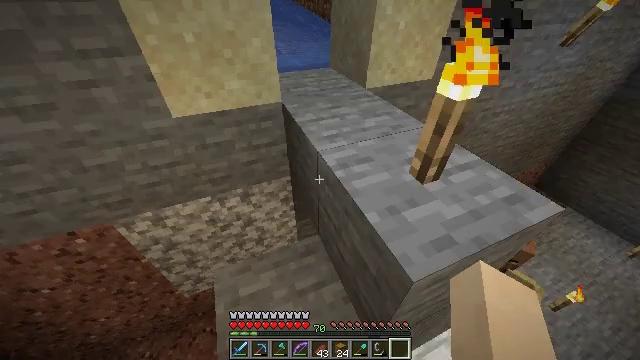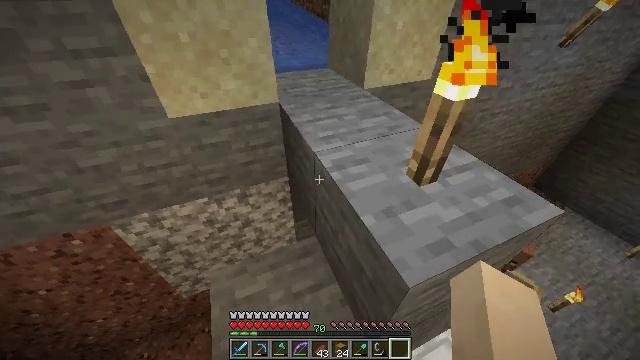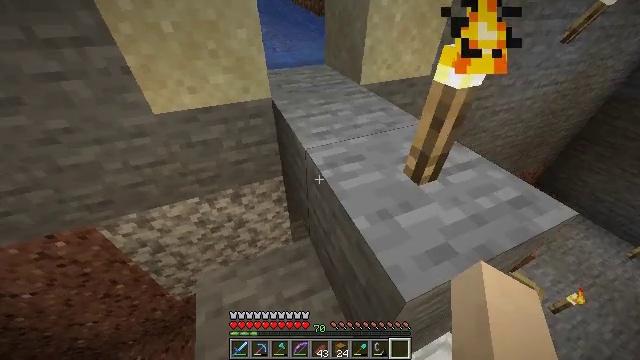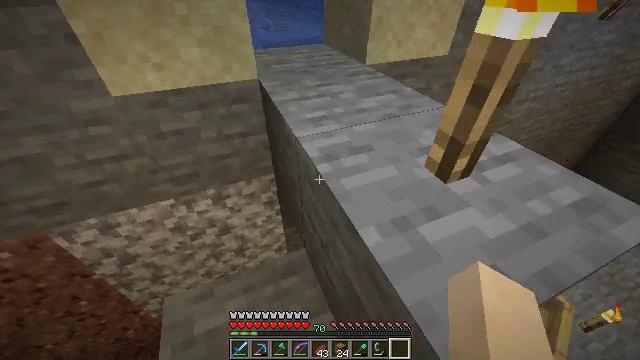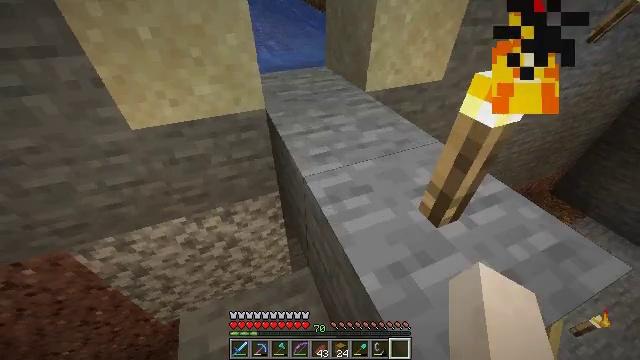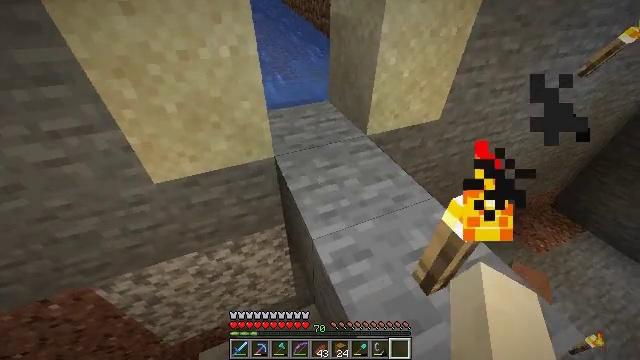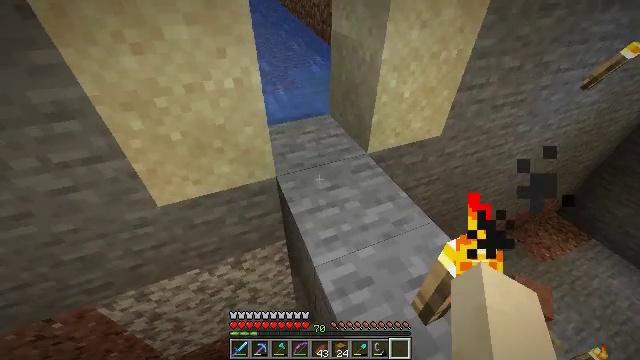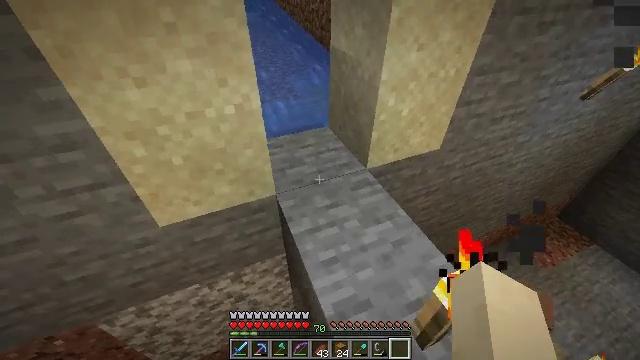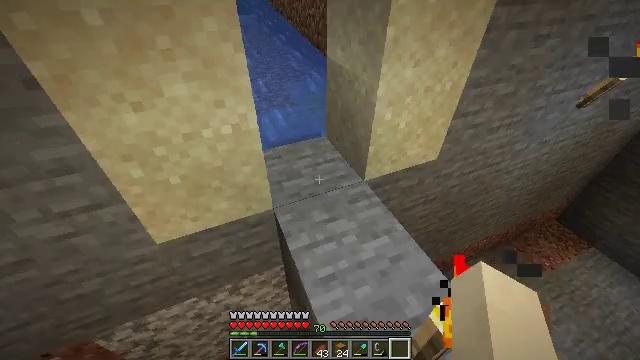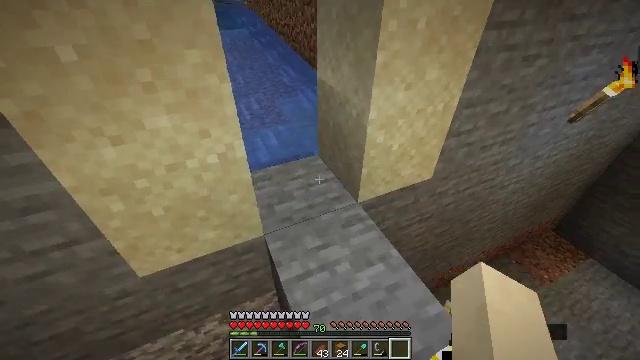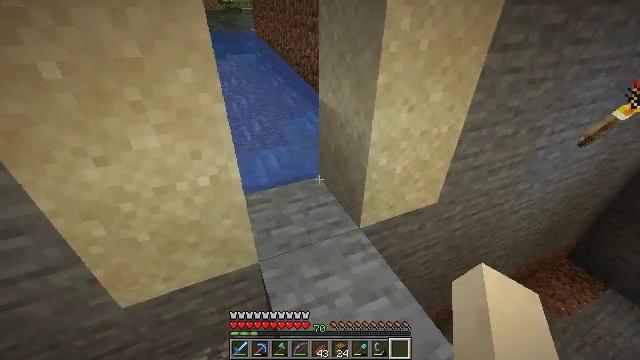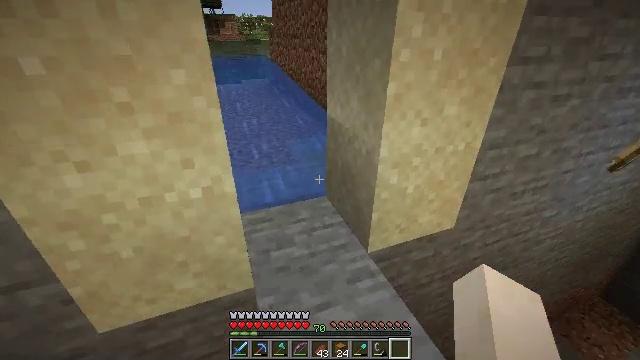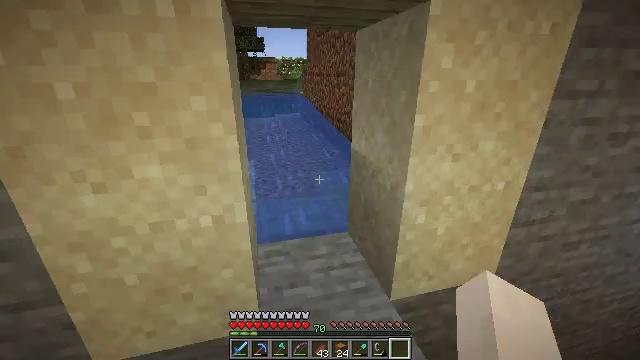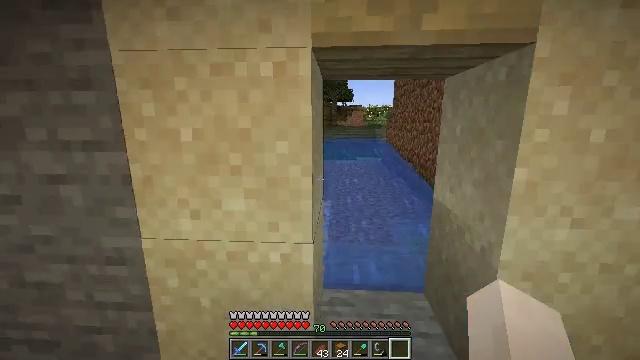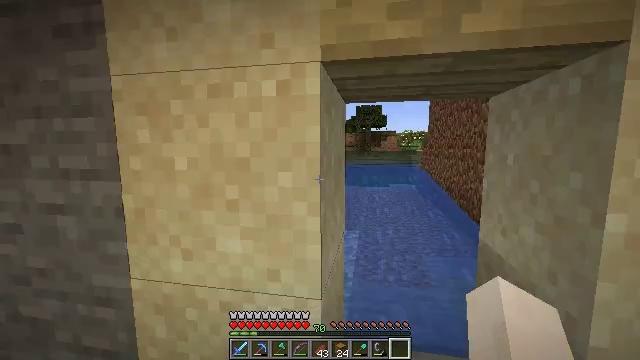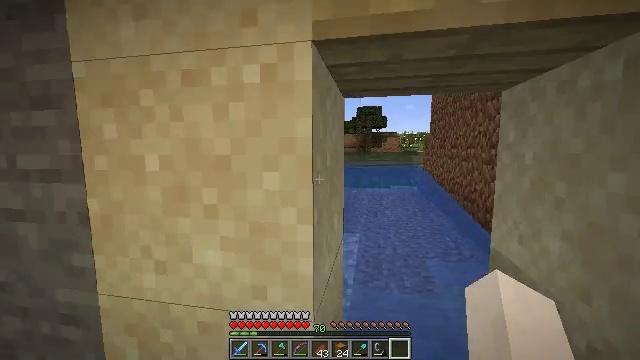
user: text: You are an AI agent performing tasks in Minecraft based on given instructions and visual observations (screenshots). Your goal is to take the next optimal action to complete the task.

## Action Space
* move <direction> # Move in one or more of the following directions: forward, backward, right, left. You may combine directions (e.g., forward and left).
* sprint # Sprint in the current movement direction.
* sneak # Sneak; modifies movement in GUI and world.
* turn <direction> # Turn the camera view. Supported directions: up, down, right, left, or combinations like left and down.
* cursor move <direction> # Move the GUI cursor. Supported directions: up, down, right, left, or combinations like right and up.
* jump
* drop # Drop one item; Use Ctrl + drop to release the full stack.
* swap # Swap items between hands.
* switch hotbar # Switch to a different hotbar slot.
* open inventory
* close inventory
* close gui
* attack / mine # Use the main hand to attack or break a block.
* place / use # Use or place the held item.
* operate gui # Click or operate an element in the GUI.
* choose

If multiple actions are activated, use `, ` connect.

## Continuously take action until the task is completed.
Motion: motion action
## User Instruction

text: Gather the chest from its place.
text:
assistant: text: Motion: move forward, sprint
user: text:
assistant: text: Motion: move forward, sprint
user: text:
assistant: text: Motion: move forward and move right, jump
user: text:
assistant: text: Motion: move forward and move right, jump
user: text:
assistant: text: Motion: move forward and move right, jump
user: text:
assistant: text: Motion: move forward and move right, jump
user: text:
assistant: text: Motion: move forward and move right
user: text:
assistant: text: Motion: move forward and move right
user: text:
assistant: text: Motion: move forward and move right, turn right and up
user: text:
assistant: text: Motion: move forward and move right, turn left and up
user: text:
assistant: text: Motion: move forward and move right, turn left and up
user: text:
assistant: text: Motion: move forward and move right, turn left and up
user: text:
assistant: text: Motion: move forward, turn left and up
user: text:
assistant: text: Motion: move forward, turn left and up
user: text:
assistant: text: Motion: move forward
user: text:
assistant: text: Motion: move forward
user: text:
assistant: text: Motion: move forward
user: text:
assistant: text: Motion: move forward, turn up
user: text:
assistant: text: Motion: move forward and move right, turn right
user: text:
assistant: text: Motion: move forward and move right, sprint, turn right and down
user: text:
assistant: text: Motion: move forward and move right, sprint
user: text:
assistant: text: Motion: move forward and move right, sprint
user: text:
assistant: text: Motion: move forward and move right, sprint
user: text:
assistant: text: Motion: move forward, sprint
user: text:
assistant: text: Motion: move forward, sprint
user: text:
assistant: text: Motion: move forward, sprint
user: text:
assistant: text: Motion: move forward, sprint, jump
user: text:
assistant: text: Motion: move forward, sprint, jump
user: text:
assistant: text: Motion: move forward, sprint, jump
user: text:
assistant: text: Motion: move forward, sprint, jump